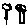
Label: tree